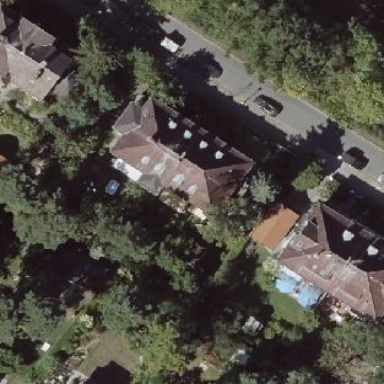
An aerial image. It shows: House with hipped roof.